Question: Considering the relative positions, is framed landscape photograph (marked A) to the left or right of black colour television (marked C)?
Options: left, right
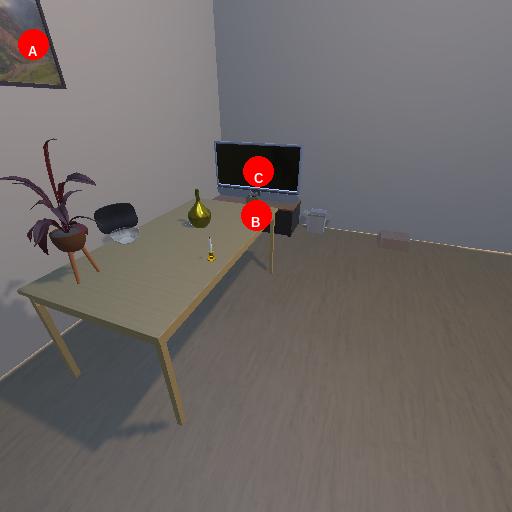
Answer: left